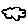
Label: cloud